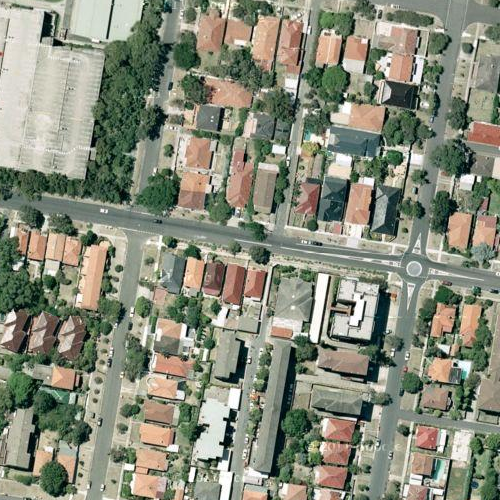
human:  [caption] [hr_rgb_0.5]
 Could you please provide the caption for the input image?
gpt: A residential area with houses arranged neatly and some roads go through this area .

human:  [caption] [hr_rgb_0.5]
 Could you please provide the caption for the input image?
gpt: Many houses arranged neatly and divided by some roads .

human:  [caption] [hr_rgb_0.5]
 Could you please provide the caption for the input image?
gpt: This is a residential area with houses arranged neatly while many plants on the roadside .

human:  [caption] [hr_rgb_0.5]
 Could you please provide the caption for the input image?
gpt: There are lots of houses densely arranged in the residential area .

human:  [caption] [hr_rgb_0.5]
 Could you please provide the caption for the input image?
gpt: A residential area with many houses arranged neatly and divided by some roads .